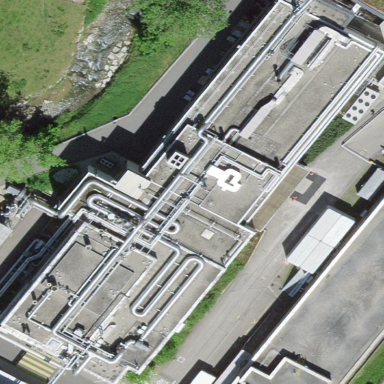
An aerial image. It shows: Industrial building.